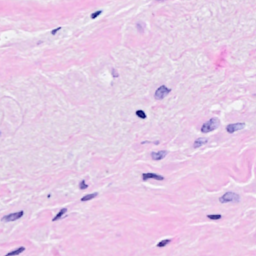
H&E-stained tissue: Breast